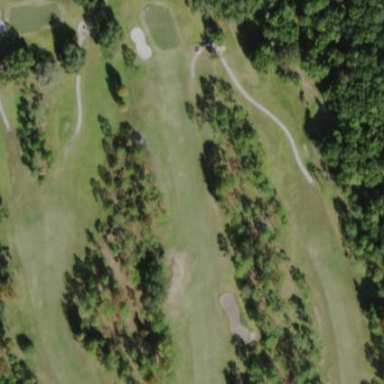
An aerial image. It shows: Golf fairway in the image.